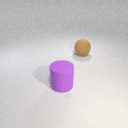
large brown rubber sphere to the right of large purple rubber cylinder